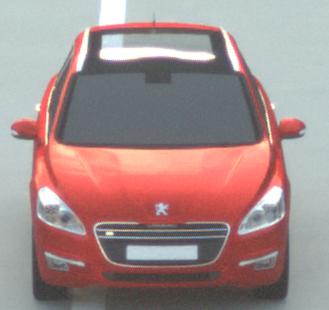
Make: Peugeot
Model: 508 SW 120 VTi
Detailed model: 508 (I) SW
Model produced from: 2011/03
Model produced until: 2014/05
Doors: 5
Color: red
Road condition: dry road
Daytime: sunrise or sunset
Contrast: low contrast